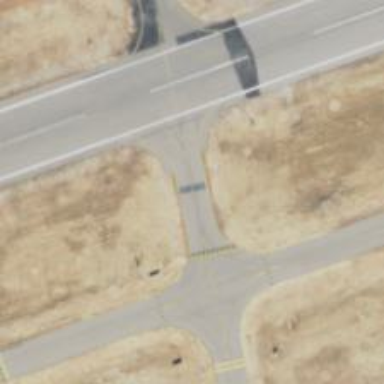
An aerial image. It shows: Image of taxiway at airport.